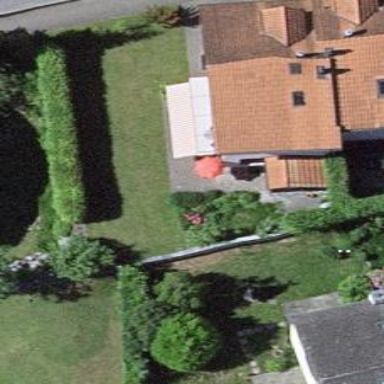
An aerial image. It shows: Semi-detached house.